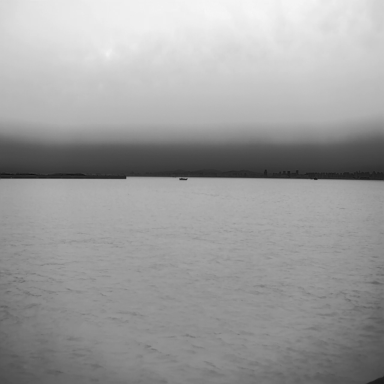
There are three bulk_carriers in the infrared image.